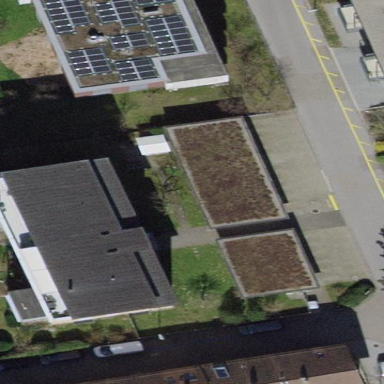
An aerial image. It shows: Flat roofed apartment building.